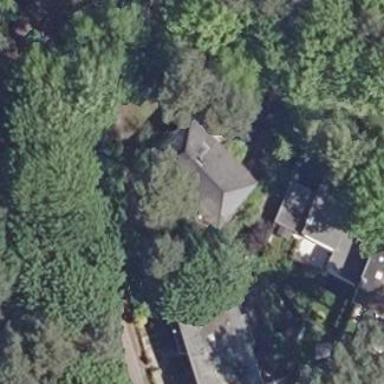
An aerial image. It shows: Detached building.